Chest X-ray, AP view. Patient: 16 years old, sex M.
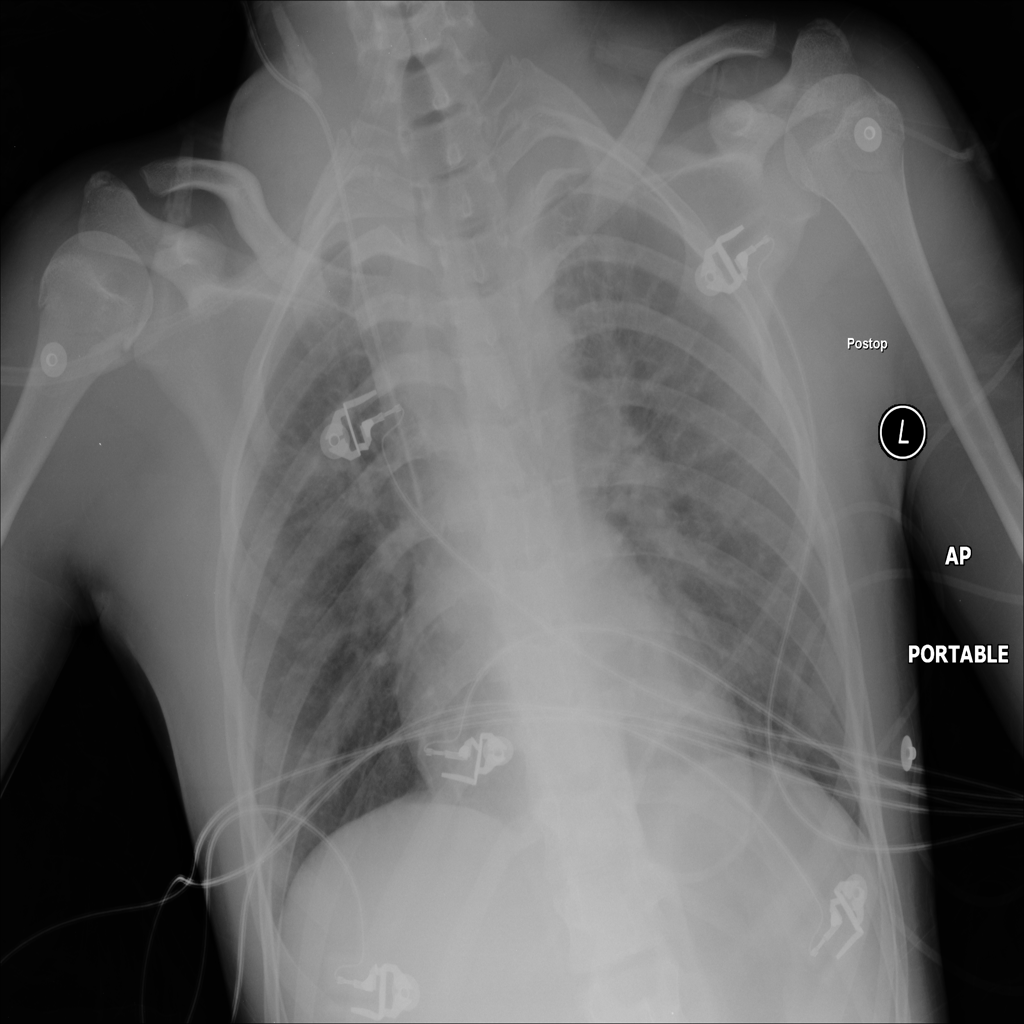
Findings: Edema, Infiltration